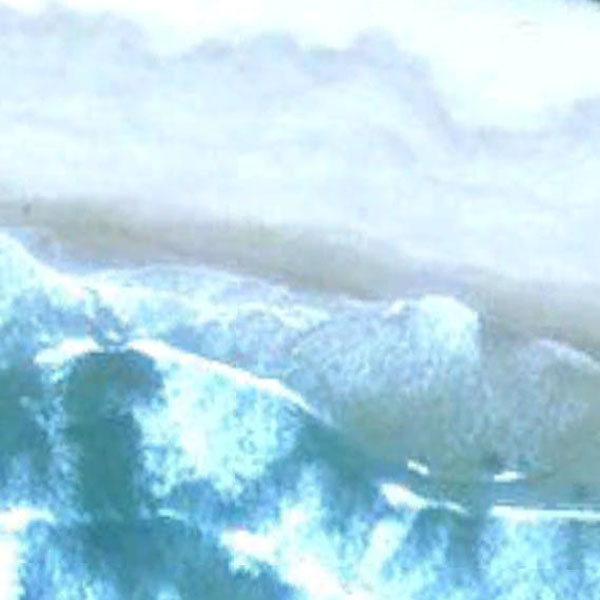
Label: Beach